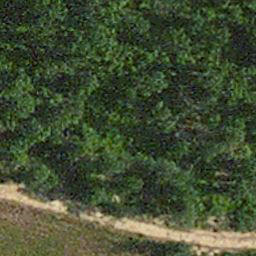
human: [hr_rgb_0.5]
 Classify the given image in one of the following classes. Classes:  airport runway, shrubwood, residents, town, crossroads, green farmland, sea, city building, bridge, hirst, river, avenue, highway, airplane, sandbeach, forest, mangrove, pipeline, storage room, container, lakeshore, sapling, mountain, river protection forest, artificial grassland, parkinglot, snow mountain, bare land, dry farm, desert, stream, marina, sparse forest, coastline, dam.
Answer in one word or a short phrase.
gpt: avenue